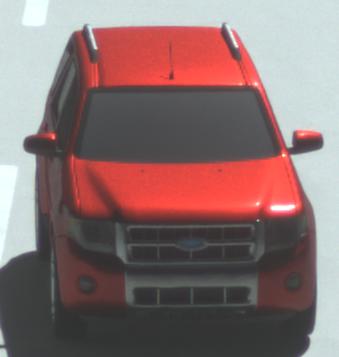
Make: Ford
Model: Escape Hybrid
Detailed model: -
Model produced from: 2004
Model produced until: 2012
Doors: 5
Color: red
Road condition: dry road
Daytime: midday
Contrast: high contrast